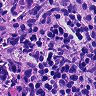
Metastatic tissue present: yes